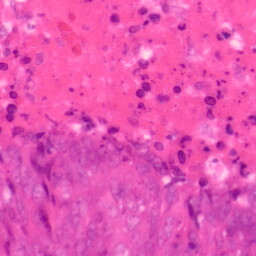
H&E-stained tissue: Colon